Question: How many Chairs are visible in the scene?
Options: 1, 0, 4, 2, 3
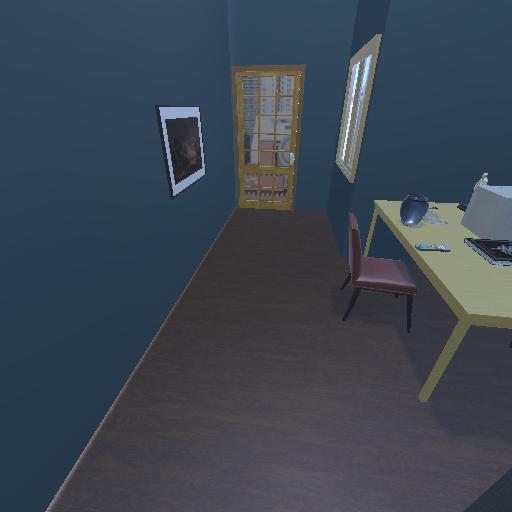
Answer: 1